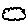
Label: cloud